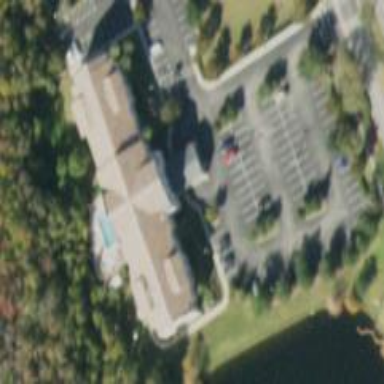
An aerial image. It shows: Hotel building.